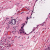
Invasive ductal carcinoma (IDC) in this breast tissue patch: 0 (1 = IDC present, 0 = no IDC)